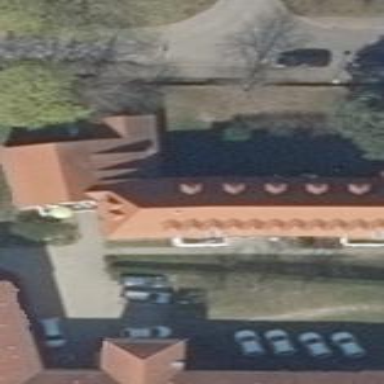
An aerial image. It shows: Apartment building with hipped roof.